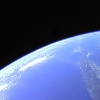
Label: water